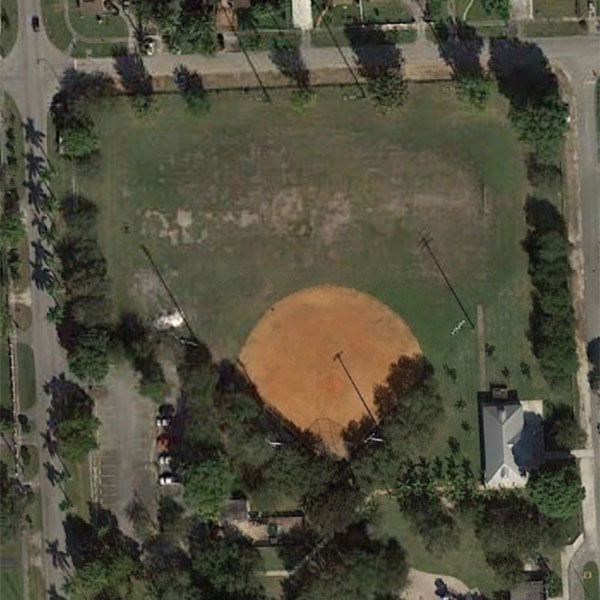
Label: BaseballField